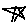
Label: star